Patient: sex F, age 74
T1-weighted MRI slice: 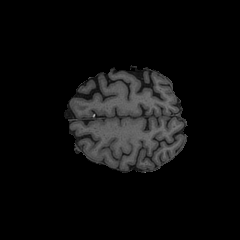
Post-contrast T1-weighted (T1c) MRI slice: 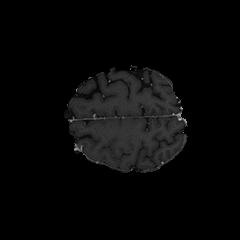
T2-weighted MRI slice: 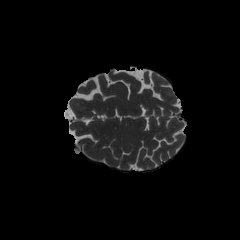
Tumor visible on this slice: no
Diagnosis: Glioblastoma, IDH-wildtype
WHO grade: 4